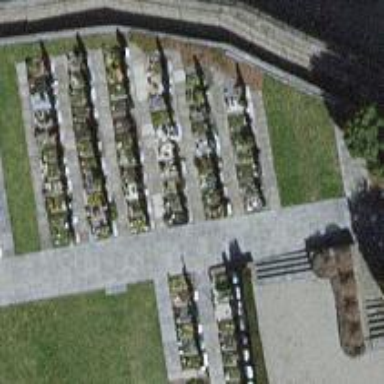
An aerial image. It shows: Graveyard.